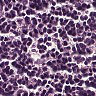
Metastatic tissue present: no